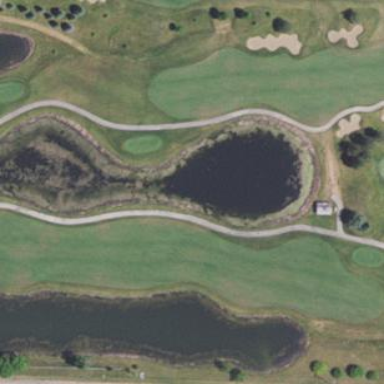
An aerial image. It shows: Water hazard on golf course.